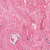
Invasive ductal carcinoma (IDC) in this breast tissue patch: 0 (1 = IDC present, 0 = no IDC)